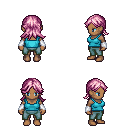
a pixel art fantasy rpg character, female body template, human, dark skin, teal pirate shirt, teal pants, pink loose hair, white cloth bracers, four views (front, back, left, right), 2x2 character sprite sheet, small pixel art, hard edges, no anti-aliasing